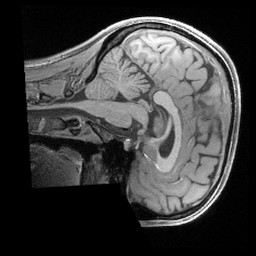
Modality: T1w
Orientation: sagittal
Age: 26
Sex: female
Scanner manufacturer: siemens
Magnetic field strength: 3 T
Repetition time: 2.4 s
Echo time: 0.00241 s